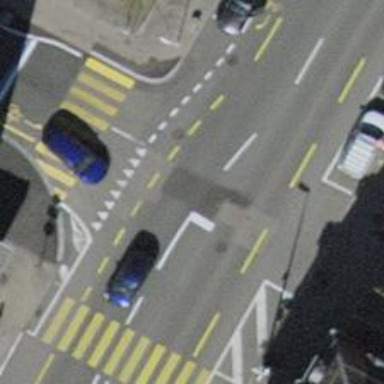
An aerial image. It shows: Asphalt primary highway with advisory cycle lane.